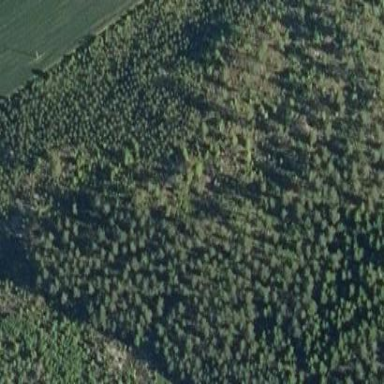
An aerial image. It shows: Forest area predominantly covered with needle-leaved trees.